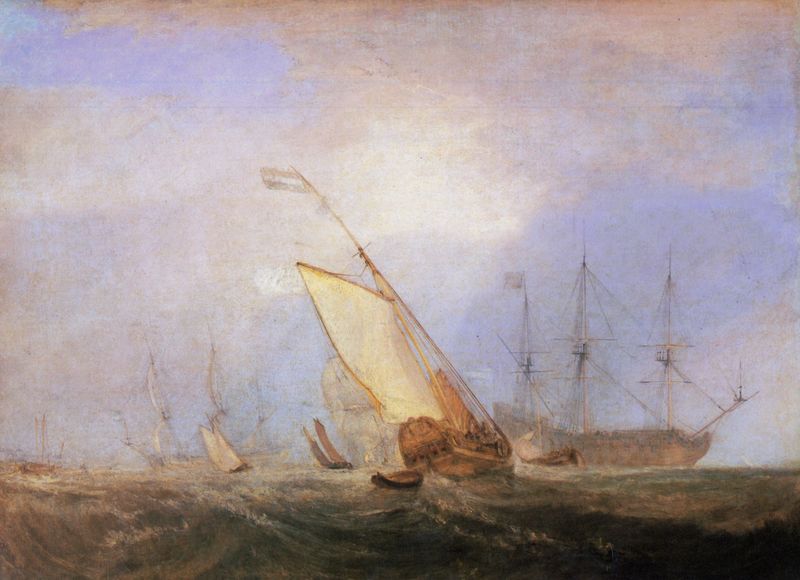
Titel: Van Tromp, der nach der Schlacht von der Doggerbank zurückkehrt
Künstler: William Turner
Standort: London
Institution: Tate Gallery
Schlagwörter: blau, dunkel, gemälde, himmel, meer, wasser, weiß, wolken, aquarell, gelb, landschaft, ocker, see, braun, grau, hell, holz, licht, schwarz, vordergrund, ölbild, wolke, holland, niederlande, wind, sonne, gold, strick, england, schräg, boot, boote, handel, bewegt, gischt, schiff, schiffe, segel, segelboot, segelschiffe, welle, wellen, fahne, fischer, flagge, mast, segelschiff, farbe, nebel, bug, hafen, masten, romantik, schaum, atlantik, brausen, gicht, schlacht, seenot, seestück, seile, sturm, stürmisch, turner, unwetter, wellengang, wogen, geneigt, fregatte, segelboote, takelage, taue, ozean, segeln, windig, gross, gefahr, pinselstrich, regatta, seegang, fisch, blauer himmel, schaumkronen, flaggen, flotte, marine, schief, frisch, fischen, heck, pastellig, botte, beiboot, seeschlacht, brise, dreimaster, barke, rettungsboot, rahe, am wind, wendemanöver, trafalgar, galeone, stürmische see, nelson, gict, unruhiges meer, hollend, hallond